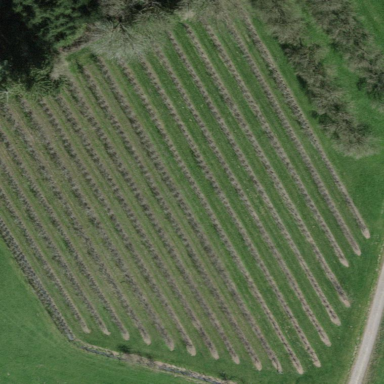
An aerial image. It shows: Orchard.